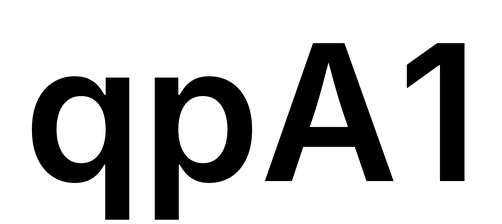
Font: Inter_SemiBold